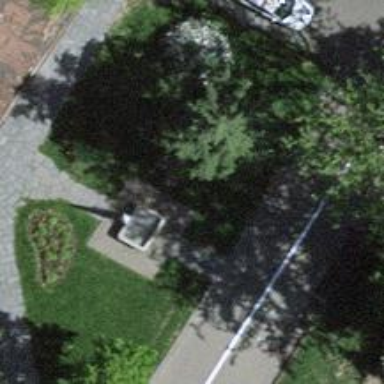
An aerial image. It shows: Beautiful fountain.